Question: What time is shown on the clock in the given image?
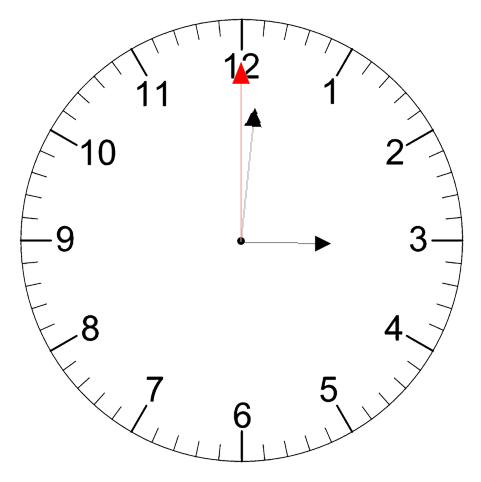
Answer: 03:01:00